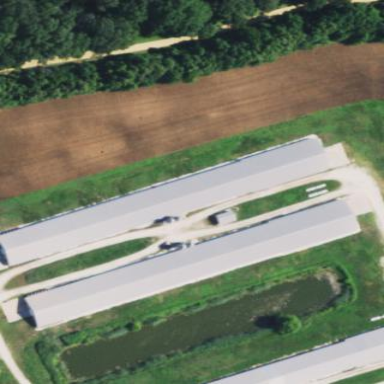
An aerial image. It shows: Farm auxiliary building.